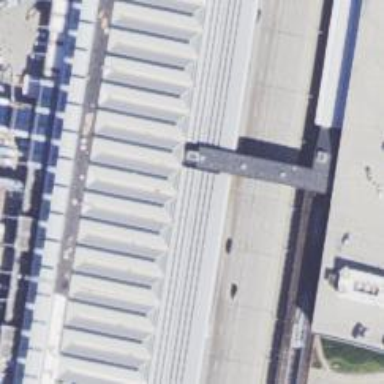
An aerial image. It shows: Information terminal.